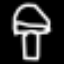
Label: mushroom